Question: I'm building a simple UI for my app, it's supposed to look like this :

You can see the problem easily, the corners are not rendering great, the gray background of the top layout is overriding the border of the main layout. My XML sounds like this :
'''
<LinearLayout xmlns:android="http://schemas.android.com/apk/res/android"
android:orientation="vertical"
android:background="@drawable/backgroundroundedcorners"
android:layout_width="match_parent"
android:layout_height="wrap_content"
android:layout_margin="3dip"
android:padding="2dip" >
<LinearLayout
android:layout_width="match_parent"
android:layout_height="wrap_content"
android:background="#f0f0f0"
android:padding="10dp"
android:orientation="horizontal" >
<ImageView
android:id="@+id/imgPost"
android:layout_width="wrap_content"
android:layout_height="wrap_content"
android:src="@drawable/ic_launcher" />
<LinearLayout
android:layout_width="match_parent"
android:layout_height="match_parent"
android:orientation="vertical" >
<LinearLayout
android:layout_width="match_parent"
android:layout_height="wrap_content"
android:orientation="horizontal">
<TextView
android:id="@+id/txtPostAuthor"
android:layout_width="wrap_content"
android:layout_height="wrap_content"
android:fontFamily="sans-serif-light"
android:text="Lorem Ipsum"
android:textAppearance="?android:attr/textAppearanceLarge" />
</LinearLayout>
<LinearLayout
android:layout_width="match_parent"
android:layout_height="wrap_content" >
<TextView
android:id="@+id/txtPostDate"
android:layout_width="wrap_content"
android:layout_height="wrap_content"
android:fontFamily="sans-serif-light"
android:text="Lorem Ipsum"
android:textAppearance="?android:attr/textAppearanceSmall" />
</LinearLayout>
</LinearLayout>
</LinearLayout>
<LinearLayout
android:layout_width="match_parent"
android:layout_height="wrap_content"
android:layout_marginTop="2dip"
android:orientation="vertical" >
<TextView
android:id="@+id/txtPostContent"
android:layout_width="wrap_content"
android:layout_height="wrap_content"
android:fontFamily="sans-serif-light"
android:layout_marginLeft="12dip"
android:layout_marginRight="12dip"
android:text="Lorem ipsum dolor sit amet, consectetur adipiscing elit. Aenean faucibus risus eget convallis imperdiet. Cras tempus ante eros, auctor ornare odio vulputate nec. Quisque id vehicula tellus. Nulla adipiscing elit ipsum, a venenatis purus luctus porta. Aliquam in odio elementum, feugiat augue sit amet, sagittis dolor. Vestibulum vitae molestie risus. Sed eleifend libero est, nec scelerisque elit venenatis eu. Vivamus nulla tortor, accumsan nec sapien consectetur, semper placerat sem. Nullam imperdiet libero enim, vitae interdum nunc suscipit et. Nulla lacinia urna congue elit dictum, id adipiscing nulla eleifend. Quisque felis tellus, elementum eget tempus nec, sagittis sit amet nisl. Phasellus ut neque justo. Etiam mattis tempor condimentum." />
</LinearLayout>
</LinearLayout>
'''
And the background XML file : (backgroundroundedcorners.xml)
'''
<?xml version="1.0" encoding="UTF-8"?>
<shape xmlns:android="http://schemas.android.com/apk/res/android">
<solid android:color="#FFFFFF"/>
<stroke android:width="1dip" android:color="#B1BCBE" />
<corners android:radius="10dip"/>
<padding android:left="0dip" android:top="0dip" android:right="0dip" android:bottom="0dip" />
</shape>
'''
Thanks for the help. :)
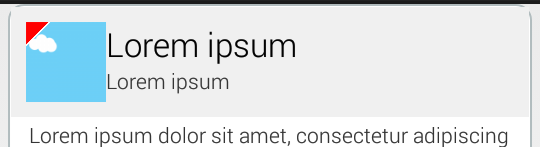
Answer: Create a 'background drawable' with 'GRAY color' and same 'corner radius' as the 'main layout'. But set 'corner radius' only for 'topRight' and 'topLeft'
'''
<shape xmlns:android="http://schemas.android.com/apk/res/android">
<solid android:color="#f0f0f0"/>
<corners android:topLeftRadius="10dp" android:topRightRadius="10dp"/>
</shape>
'''
And, set this as the 'background' of 'inner LinearLayout layout'